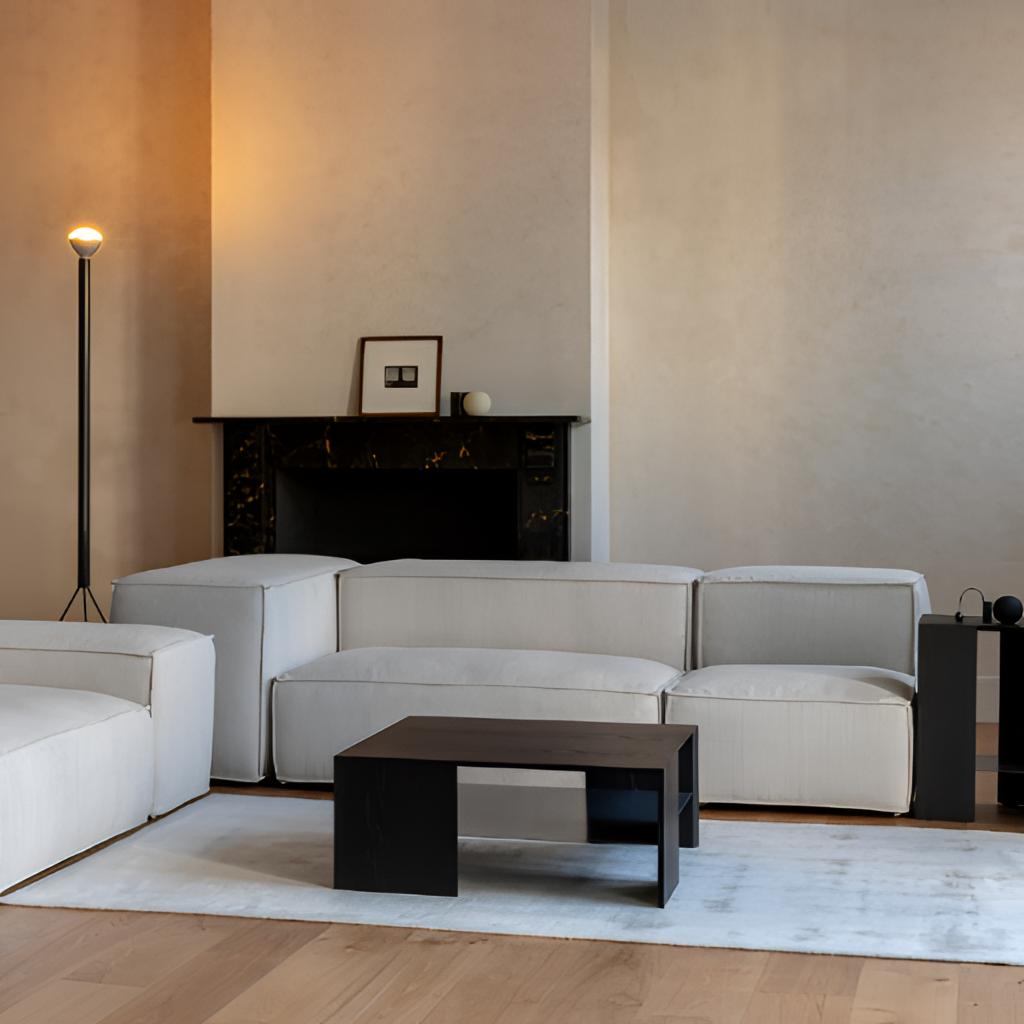
white fabric sectional sofa, living room, minimalist, wood flooring, with plank pattern, paint wallpaper, with solid pattern